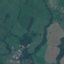
Land use / land cover: Pasture